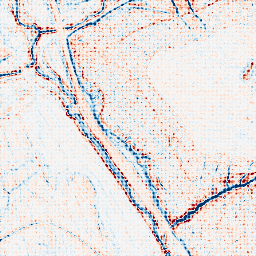
Category: edge_preserving
Decomposition family: anisotropic_diffusion
Decomposition parameters: iterations: 10
kappa: 10
gamma: 0.1
Upsampling method: sinc_blackman
Upsampling parameters: scale: 8
kernel_size: 8
Upsampling scale: 8